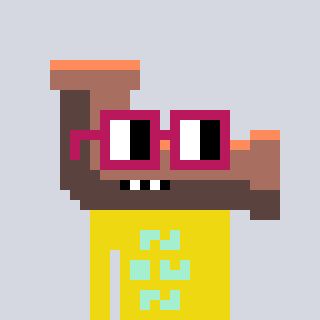
a pixel art character with square dark red glasses, a pipe-shaped head and a yellow-colored body on a cool background